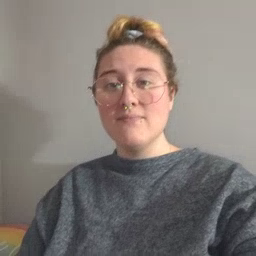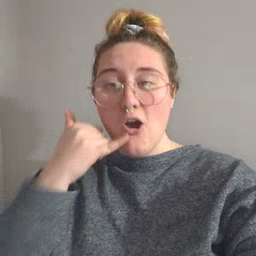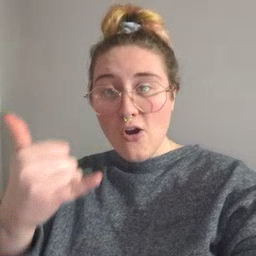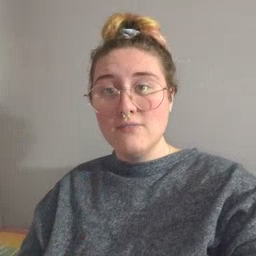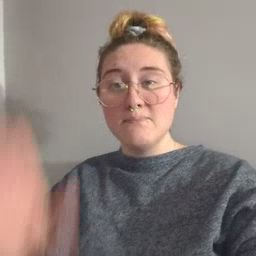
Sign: callonphone